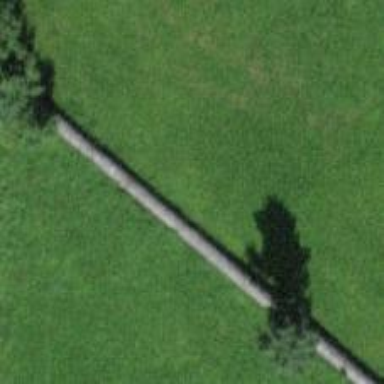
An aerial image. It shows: Wall barrier.